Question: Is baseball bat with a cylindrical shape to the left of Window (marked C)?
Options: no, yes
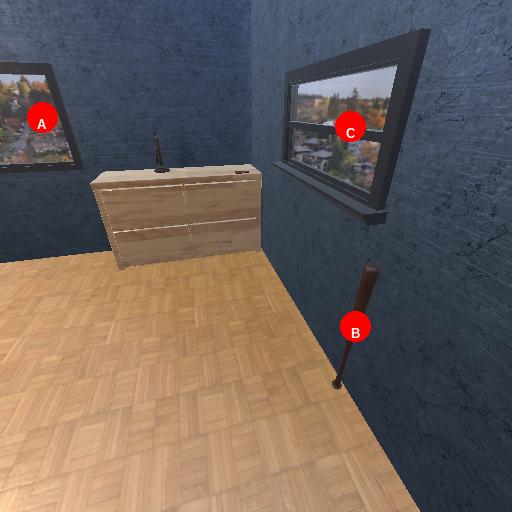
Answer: no